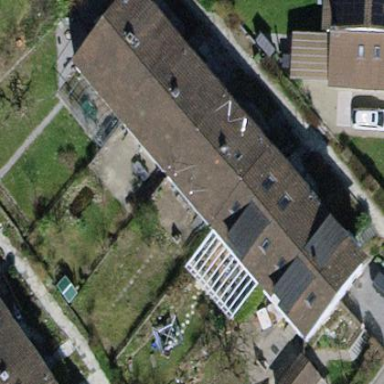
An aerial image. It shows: Terrace building with gabled tile roof.